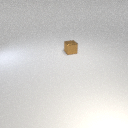
small brown metal cube